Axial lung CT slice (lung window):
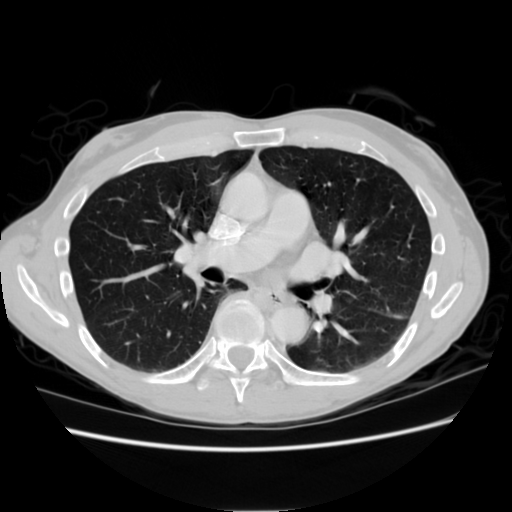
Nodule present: no